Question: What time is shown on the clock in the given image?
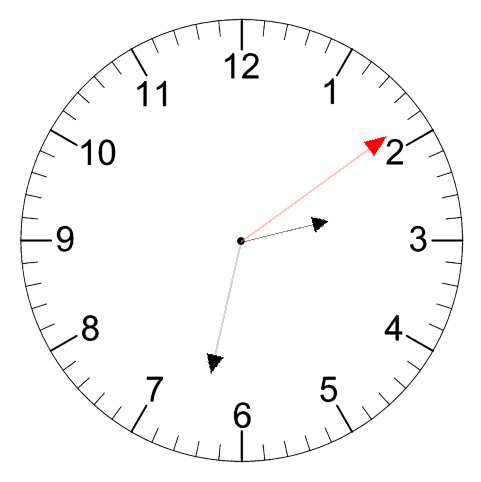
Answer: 02:32:09